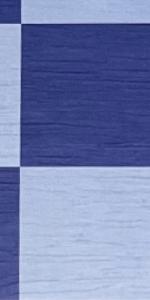
Label: Empty